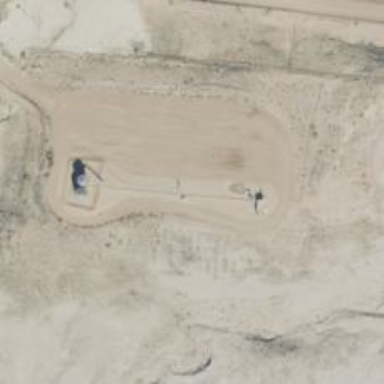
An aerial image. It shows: Petroleum well that is man-made.